Question: I am trying to compute which -tags --together with the words they tag-- are visible inside an with an activated scrollbar.
For example:

Here is the code which achieves the above visual output:
'''
<!DOCTYPE html>
<html>
<head>
<script type="text/javascript" src="/ext-5.1.1/build/ext-all-debug.js"></script>
<link id="theme1" rel="stylesheet" type="text/css" href="/ext-5.1.1/build/packages/ext-theme-neptune/build/resources/ext-theme-neptune-all.css">
<script type="text/javascript" src="/ext-5.1.1/build/packages/ext-theme-neptune/build/ext-theme-neptune.js"></script>
<script type ="text/javascript">
Ext.onReady(function(){
//Content of panel_1
var panel_1_html = "<html><body>"+
"<span id='1' data-id='pic_1.jpg'>word_1 </span>"+
"<span id='2'>word_2 </span>"+
"<span id='3'>word_3 </span>"+
"<span id='4' data-id='pic_2.jpg'>word_4 </span>"+
"<span id='5'>word_5 </span>"+
"<span id='6' data-id='pic_3.jpg'>word_6 </span>"+
"<span id='7'>word_7 </span>"+
"<span id='8'>word_8 </span>"+
"<span id='9'>word_9 </span>"+
"<span id='10'>word_10 </span>"+
"<span id='11 data-id='pic_4.jpg''>word_11 </span>"+
/*
-many words, have variable length
-each with span,
-some of the spans have data-id attribute, some don't
*/
"<span id='n'>word_n</span>"+
"</body></html>";
var panel_1 = Ext.create('Ext.panel.Panel', {
title: 'panel_1',
padding: '10 10 10 10',
margin: '10 10 10 10',
width: 130,
height: 90,
autoScroll: true,
html: panel_1_html,
renderTo: Ext.getBody()
});
var panel_2 = Ext.create('Ext.panel.Panel', {
frame:true,
title: 'panel_2',
padding: '10 10 10 10',
margin: '10 10 10 10',
width: 300,
height: 100,
renderTo: Ext.getBody()
});
function panel_1_scroll_event_handler(event){
panel_2.body.dom.scrollTop = panel_1.body.getScrollTop();
panel_2.body.setHtml(""); //clear the body of second panel, don't know if this is mandatory
//compute which words are visible in panel_1 body (i don't know how to do this)
var VISIBLE_WORDS = /*my magical question*/;
//create a var which contains a html with the pics referenced by the data-id attribute:
//i have already done this part, it works, try with:
//var VISIBLE_WORDS = panel_1.body.getHtml();
var pics_html = [];
var new_dom = document.createElement('div');
new_dom.innerHTML = VISIBLE_WORDS;
var all_spans = new_dom.getElementsByTagName('span');
var pic_idx = 0;
for (var i = 0; i < all_spans.length; i++) {
var current_span_id_attr = all_spans[i].attributes[0];
var current_span_data_id_attr = all_spans[i].attributes[1];
if(current_span_data_id_attr != undefined){
pics_html[pic_idx] = "<img src='" + all_spans[i].attributes[1].nodeValue + "' height='40' width='40'>";
pic_idx = pic_idx + 1;
}
}
pics_html = "<html><body>" + pics_html.join(" ") + "</html></body>";
panel_2.body.setHtml(pics_html);
}
panel_1.body.addListener('scroll', panel_1_scroll_event_handler);
});
</script>
</head>
<body></body>
'''
My is that I don't know that in 'panel_1' currently the only are 'word_1 word_2 word_3 word_4' and out of them only 'word_1' and 'word_4' have the data attribute.
Of course if the user scrolls I want to automatically update 'panel_2', therefore I added a and its handler method as you can see in above code.
The code which produces the html of 'panel_2' already works and i have commented it in the code above.
---
## Question
'panel_1'
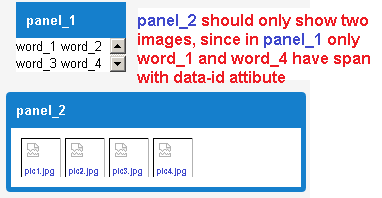
Answer: One can solve this kind of problem by using these facts:
- 'panel_1.body.dom.getElementsByTagName('span')'- 'panel_1.body.dom.getElementsByTagName('span')[i].getBoundingClientRect().top'- 'panel_1.body.dom.getElementsByTagName('span')[i].getBoundingClientRect().bottom'- 'panel_1.body.dom.getBoundingClientRect().top'- 'panel_1.body.dom.getBoundingClientRect().bottom'
For each span check if the following condition holds:
'''
if(text_body_dom_bounding_rect_bottom > span_bounding_rect_bottom
&& text_body_dom_bounding_rect_top < span_bounding_rect_top)
{
//visible span found
}
'''